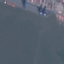
Land use / land cover class: SeaLake